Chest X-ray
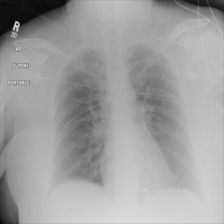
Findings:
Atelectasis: negative
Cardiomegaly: negative
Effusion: negative
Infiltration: negative
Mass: negative
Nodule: negative
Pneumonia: negative
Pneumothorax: negative
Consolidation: negative
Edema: negative
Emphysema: negative
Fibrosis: negative
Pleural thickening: negative
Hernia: negative